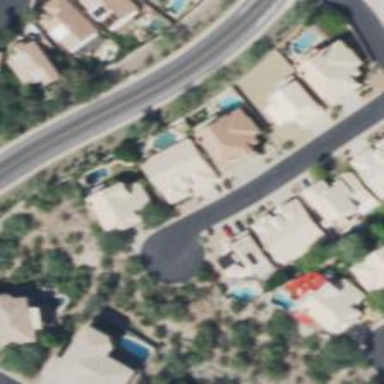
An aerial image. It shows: Residential road with asphalt surface.